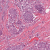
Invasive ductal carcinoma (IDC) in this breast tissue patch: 1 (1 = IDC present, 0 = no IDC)